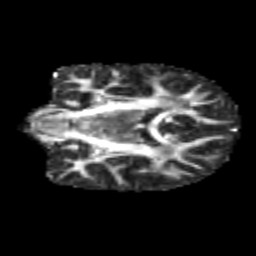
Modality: FA
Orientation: coronal
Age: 11
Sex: male
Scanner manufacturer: siemens
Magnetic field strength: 3 T
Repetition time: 3.8 s
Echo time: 0.07 s